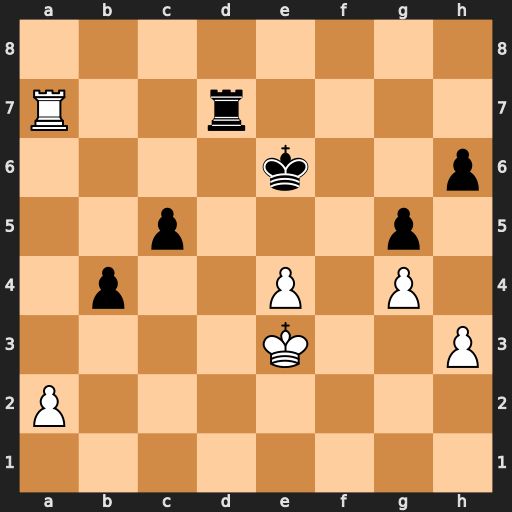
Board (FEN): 8/R2r4/4k2p/2p3p1/1p2P1P1/4K2P/P7/8
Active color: w
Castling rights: -
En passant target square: -
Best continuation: Rxd7 Kxd7 Kd3 Kc6 Kc4